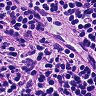
Metastatic tissue present: yes